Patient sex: F
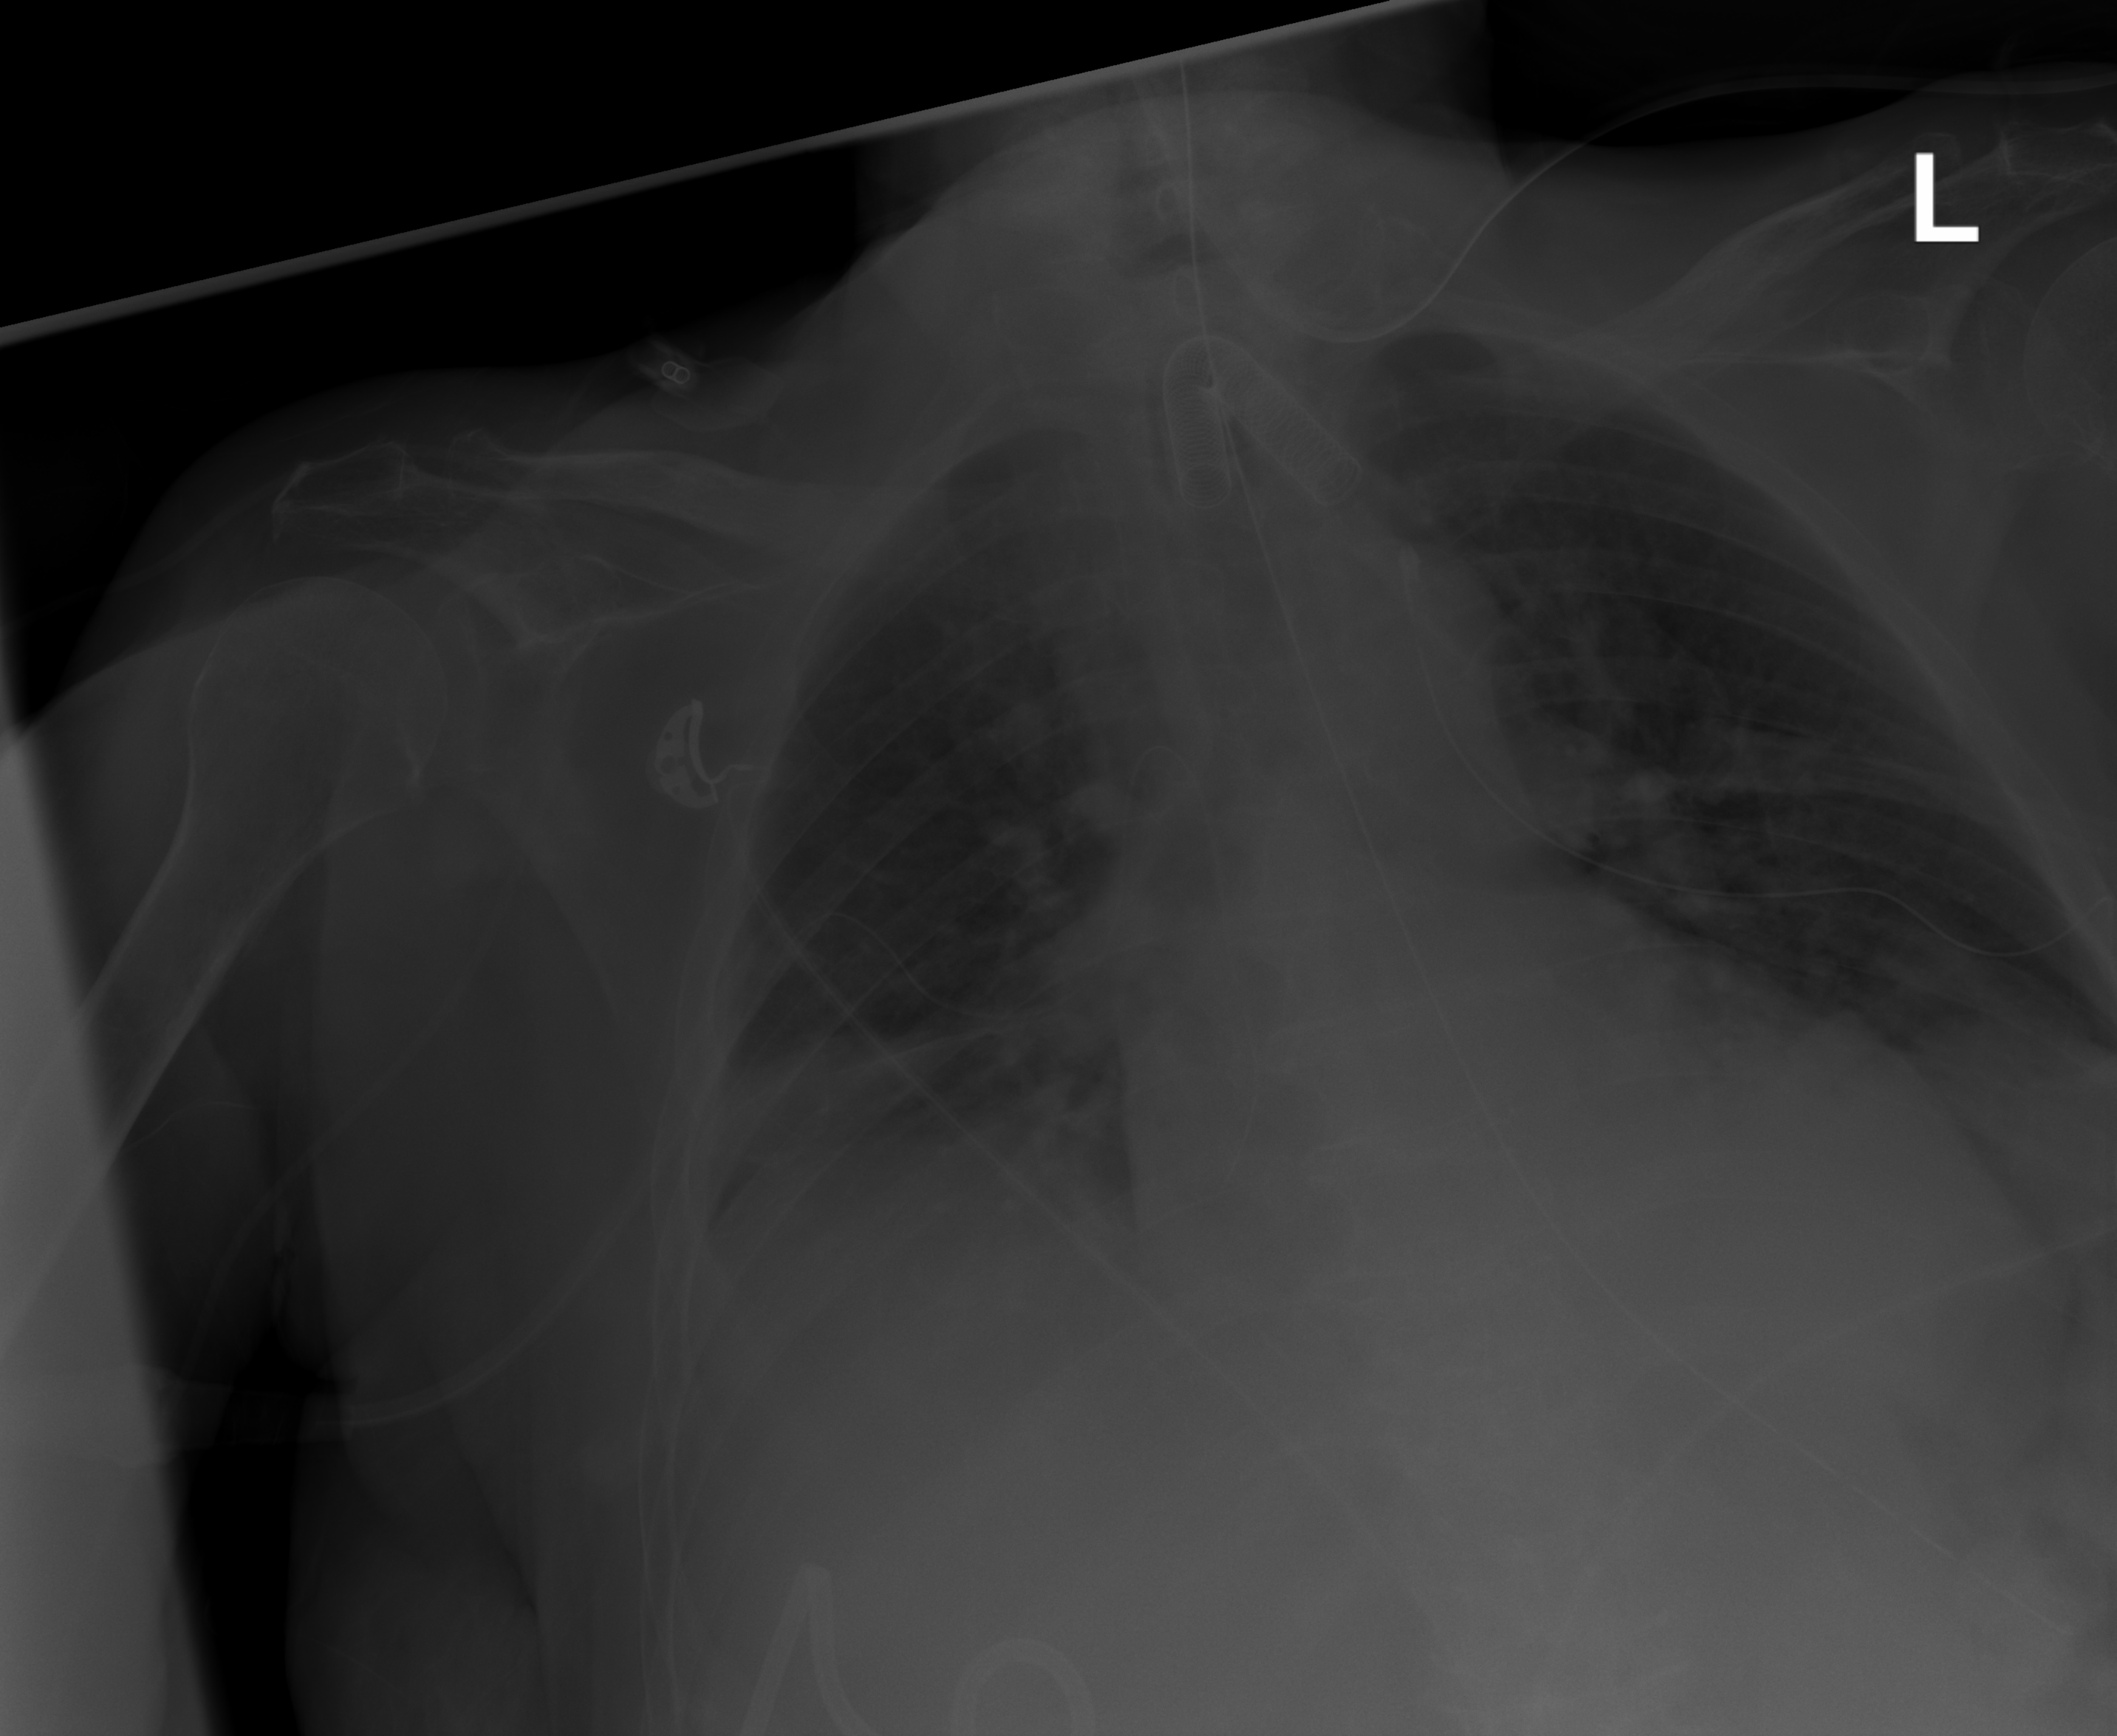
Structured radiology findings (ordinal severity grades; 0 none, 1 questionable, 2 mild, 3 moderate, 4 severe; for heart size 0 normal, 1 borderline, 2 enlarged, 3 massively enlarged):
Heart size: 1
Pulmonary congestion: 2
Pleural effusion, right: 2
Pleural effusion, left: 2
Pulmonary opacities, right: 0
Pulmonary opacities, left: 0
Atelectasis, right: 2
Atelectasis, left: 2